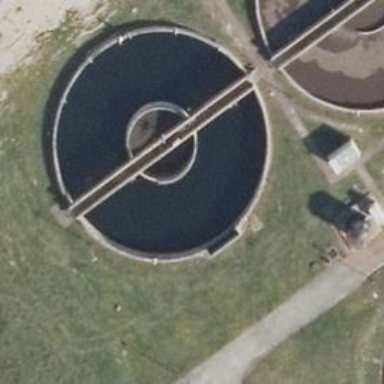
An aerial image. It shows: Sewage reservoir.